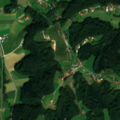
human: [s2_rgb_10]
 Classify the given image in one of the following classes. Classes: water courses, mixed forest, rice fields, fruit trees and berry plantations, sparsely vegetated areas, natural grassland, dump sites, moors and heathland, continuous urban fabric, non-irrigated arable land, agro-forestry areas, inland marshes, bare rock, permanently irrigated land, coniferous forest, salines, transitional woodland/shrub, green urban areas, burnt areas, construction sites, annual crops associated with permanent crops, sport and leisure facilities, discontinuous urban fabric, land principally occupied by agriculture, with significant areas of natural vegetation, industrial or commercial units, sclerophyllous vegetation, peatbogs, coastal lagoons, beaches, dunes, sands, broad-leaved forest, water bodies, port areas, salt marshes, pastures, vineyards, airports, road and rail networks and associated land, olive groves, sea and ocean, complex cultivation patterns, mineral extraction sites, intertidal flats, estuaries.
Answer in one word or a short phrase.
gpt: pastures, complex cultivation patterns, land principally occupied by agriculture, with significant areas of natural vegetation, broad-leaved forest